Interaction volume radius: 5 \u00c5
Interaction volume height: 15 \u00c5
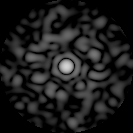
Disorder parameter: 0.8672